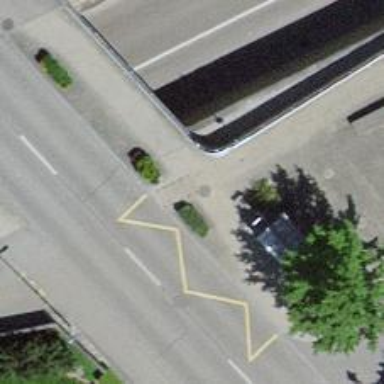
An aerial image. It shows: Bus stop with shelter. It is platform for public transport.